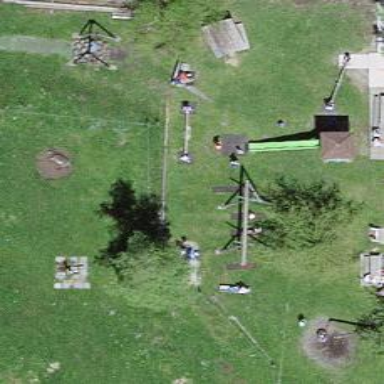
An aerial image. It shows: Playground area for leisure activities on the land.